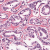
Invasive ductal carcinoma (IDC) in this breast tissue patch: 1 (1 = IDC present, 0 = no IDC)